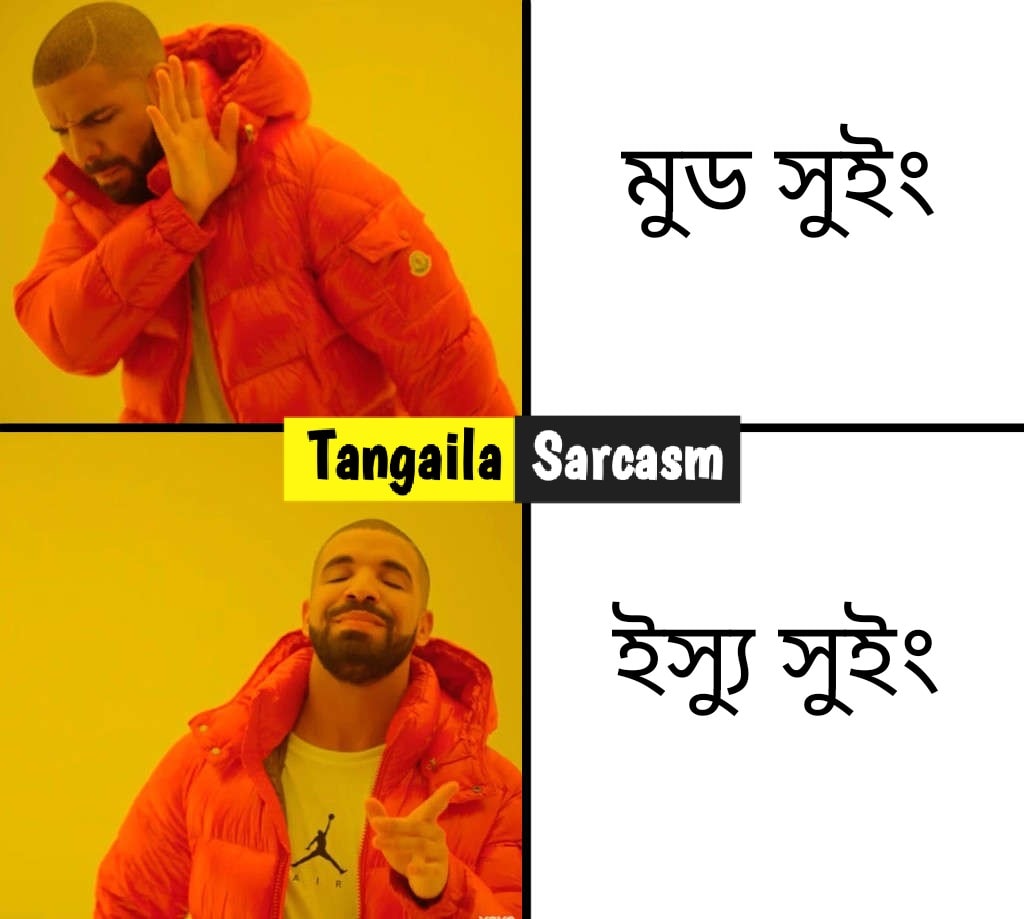
Caption: মুড সুইং    ইস্যু সুইং
Label: non-hate